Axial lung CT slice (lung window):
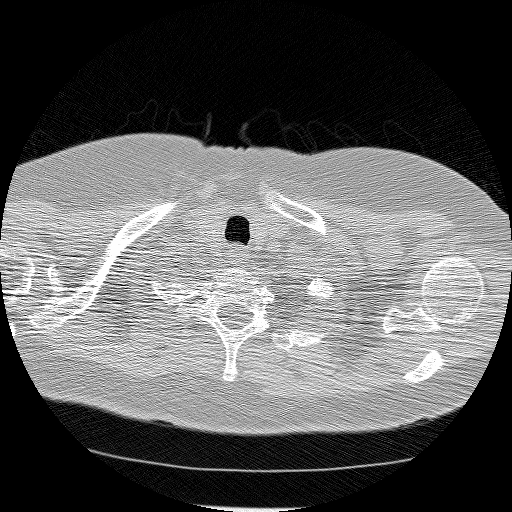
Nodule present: no